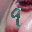
Label: 9